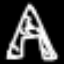
Label: The Eiffel Tower